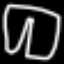
Label: pants